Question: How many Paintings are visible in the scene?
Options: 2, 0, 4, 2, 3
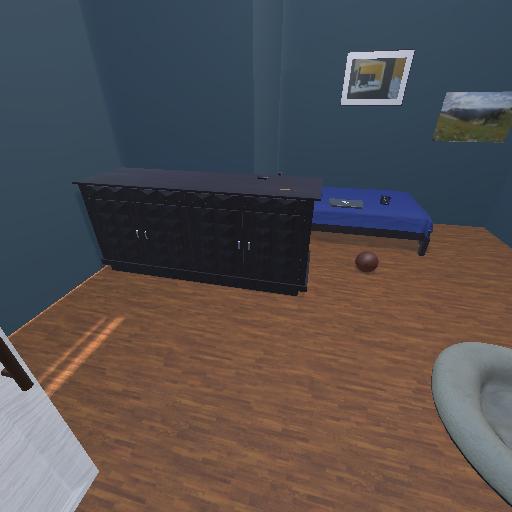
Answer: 2